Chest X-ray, AP view. Patient: 6 years old, sex F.
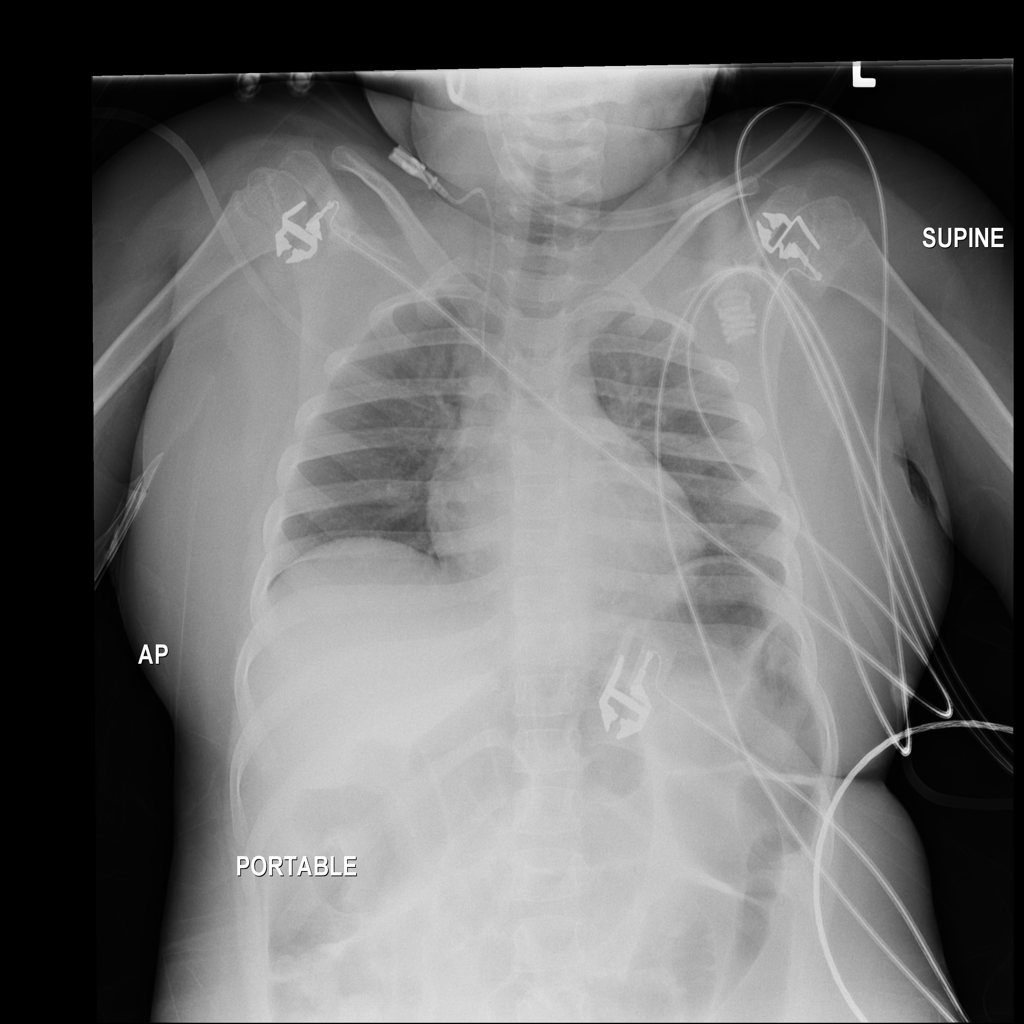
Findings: No Finding